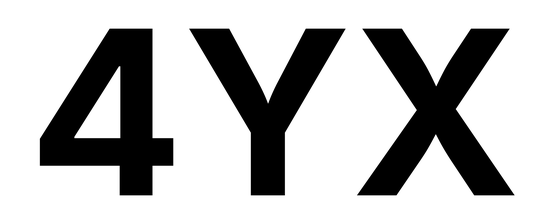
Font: Inter_Bold